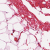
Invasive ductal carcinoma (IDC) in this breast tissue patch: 0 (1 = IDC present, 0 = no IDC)